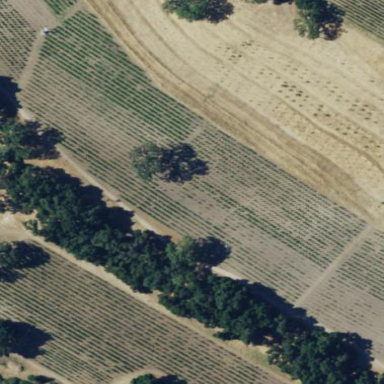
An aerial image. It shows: Vineyard where grapes are grown.